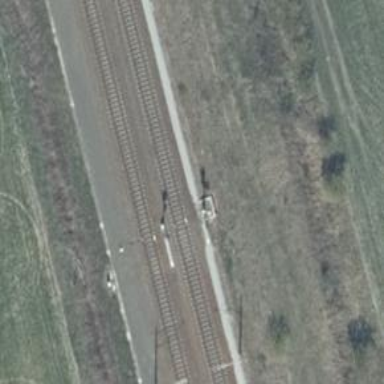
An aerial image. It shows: Railway signal with block marker train protection type.